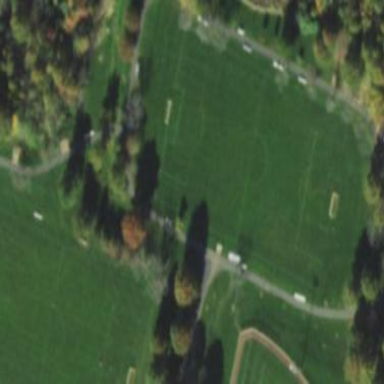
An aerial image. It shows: Grass pitch used for soccer.